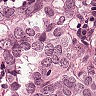
Metastatic tissue present: yes